Question: GWT's <URL> is a great way of presenting dynamic data.
However when the browser contains more rows than some (seemingly) arbitrary maximum, it offers a "Show More" label that the user can click to fetch the unseen rows.
How can I disable this behavior, and force it to always show every row?

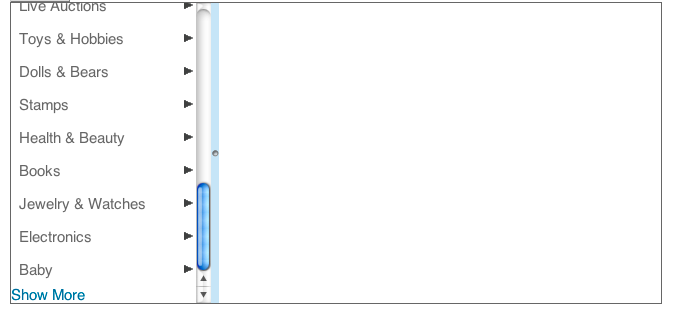
Answer: There are several ways of getting rid of the "Show More" (which you can combine):
- In your 'TreeViewModel', in your 'NodeInfo''s 'setDisplay' or in the 'DataProvider' your give to the 'DefaultNodeInfo', in 'onRangeChange': overwrite the display's visible range to the size of your data.- Extend 'CellBrowser' and override its 'createPager' method to return 'null'. It won't change the list's page size though, but you can set it to some very high value there too.